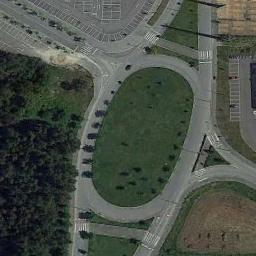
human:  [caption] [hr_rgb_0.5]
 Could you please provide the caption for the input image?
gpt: There are some trees and a lot of grass around the crossroads .

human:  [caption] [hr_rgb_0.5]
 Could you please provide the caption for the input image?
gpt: The roundabout is on the grass next to trees .

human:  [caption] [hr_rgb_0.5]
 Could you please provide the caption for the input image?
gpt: There are some trees beside the roundabout .

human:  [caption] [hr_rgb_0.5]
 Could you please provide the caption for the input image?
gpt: The roundabout with four exits and entrances is surrounded by some parking lots and a forest and a lawn is in the middle of the roundabout .

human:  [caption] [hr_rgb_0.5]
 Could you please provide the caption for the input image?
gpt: There are some green trees and lawns around the roundabout .